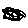
Label: cloud